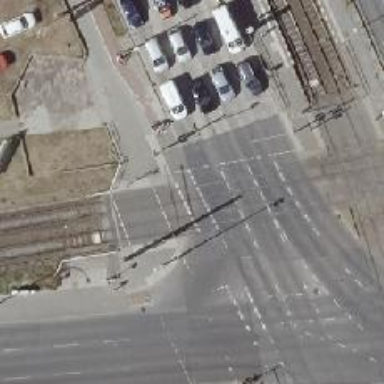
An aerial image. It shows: Tram crossing on the railway.